Question: I'm currently running git version 1.8.0-preview20121022 on windows 7. I'd like to upgrade to the current latest version 1.9.4-preview20140611. I downloaded the installer 'Git-1.9.4-preview20140611.exe' and ran it. It complains that I'd need to close Windows Explorer:

Clicking next just brings up an error. How am I supposed to upgrade git? Am I supposed to open the task manager and find that pid and kill it? Also my existing git installation is not in the standard program files folder, is the installer going to ask where I want to install git (so far it hasn't)?
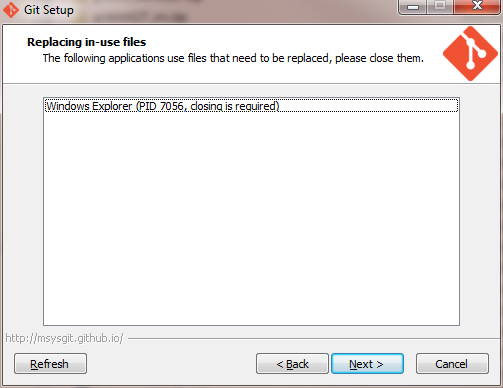
Answer: First - reboot. You just may have a rogue run-away explorer process. It is, however, a tiny bit safer to reboot than to just kill it by its PID IMHO.
If that doesn't help - log into Windows with your admin user. With any luck it won't have the shell integration running and will not have the needed files in-use. Install your new GiT from that admin account.
If that still doesn't help... Time to use the "kill by PID" way and force your way through!
Good luck :)